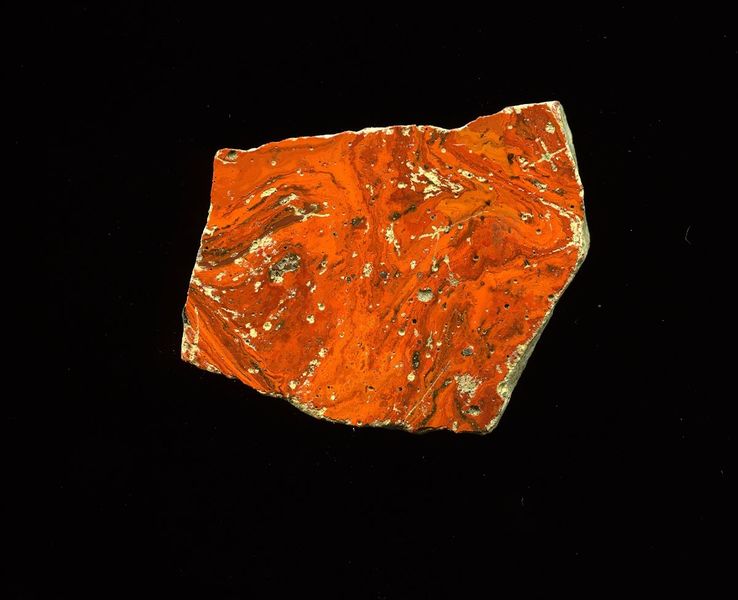
Titel: Mosaikglasfragment
Standort: Hamburg
Institution: Museum für Kunst und Gewerbe Hamburg
Schlagwörter: glas, antike, geschnitten, mosaik, wandschmuck, kaiserzeit, gepresst, bodenbeläge, frühe kaiserzeit, prinzipat, römische, mittlere, späte